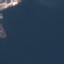
Label: SeaLake